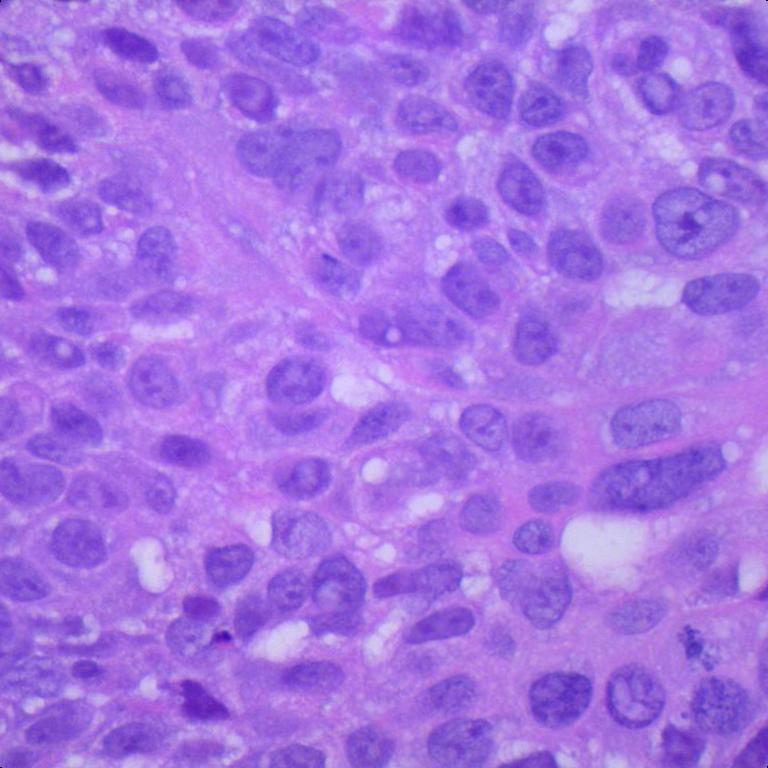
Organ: lung
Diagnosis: squamous carcinomas